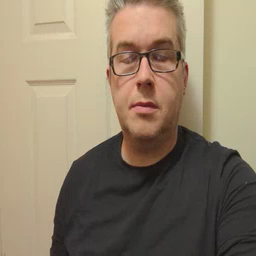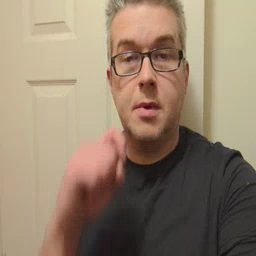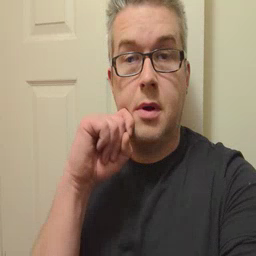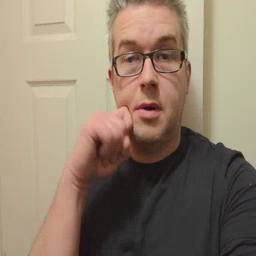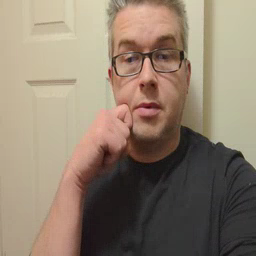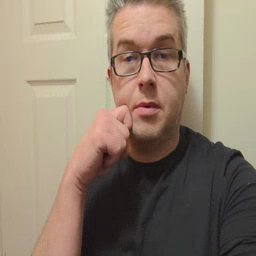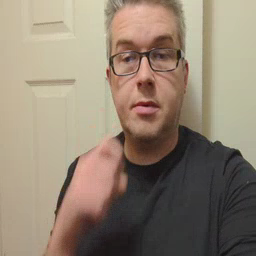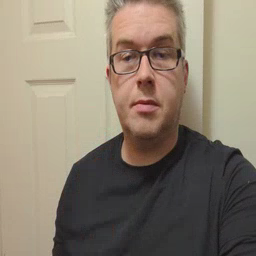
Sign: apple